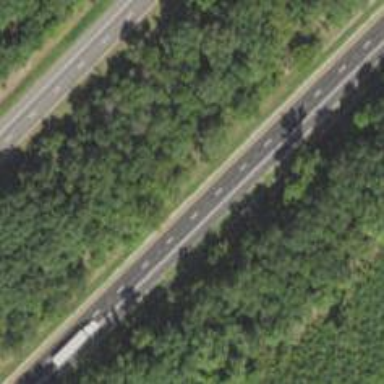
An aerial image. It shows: View of motorway.